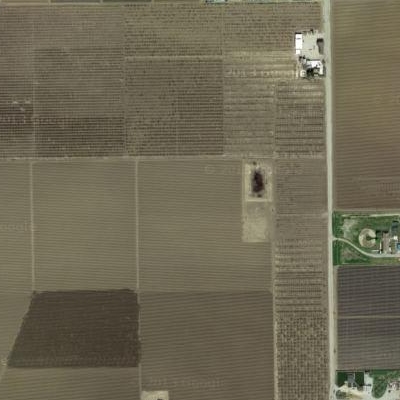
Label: bField